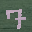
Label: 7